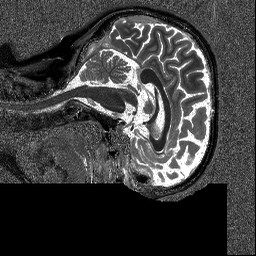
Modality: T1map
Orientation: sagittal
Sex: female